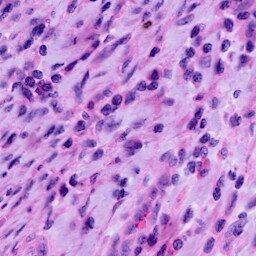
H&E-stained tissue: Cervix